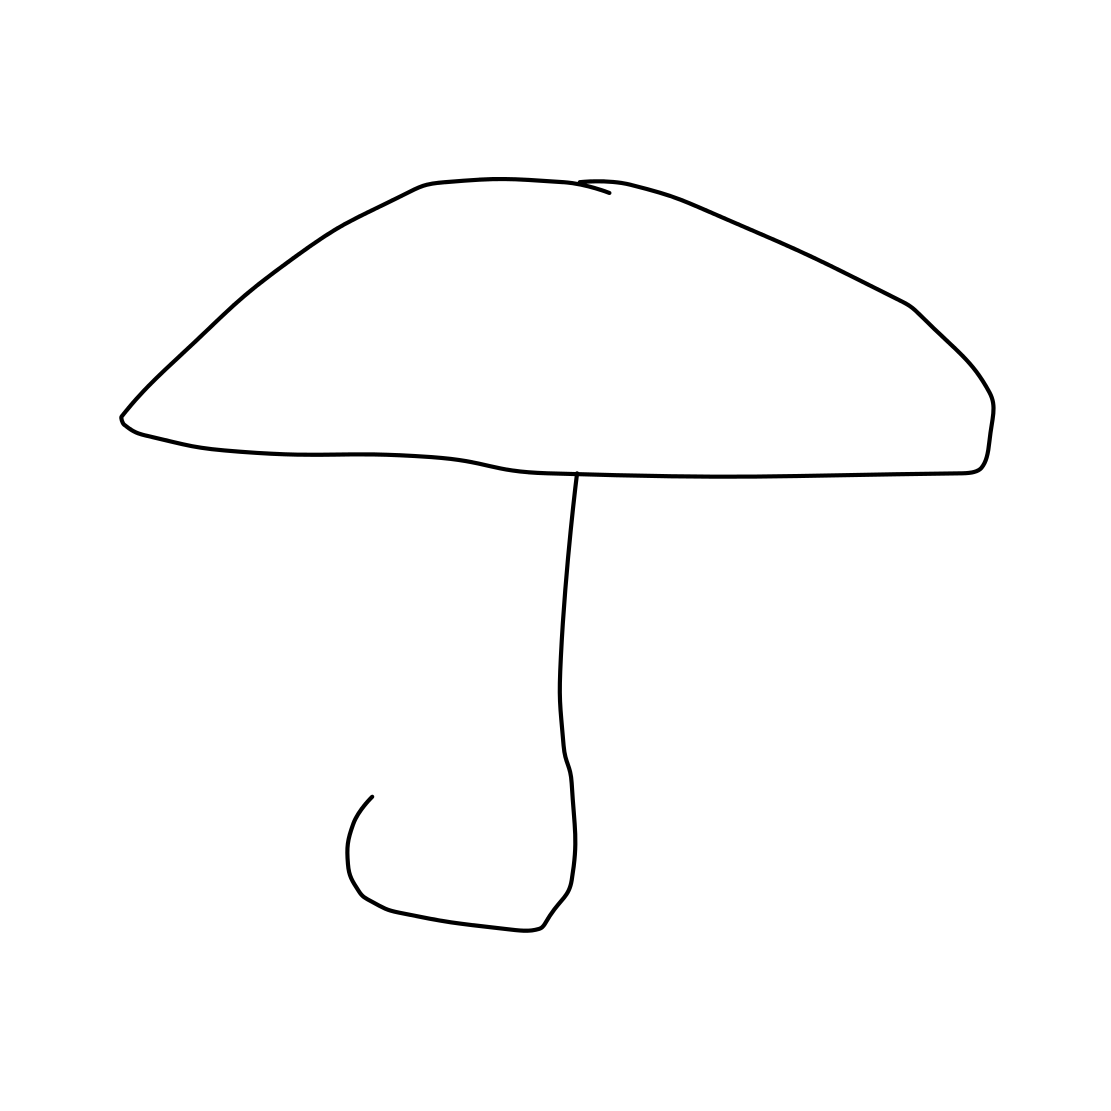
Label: umbrella